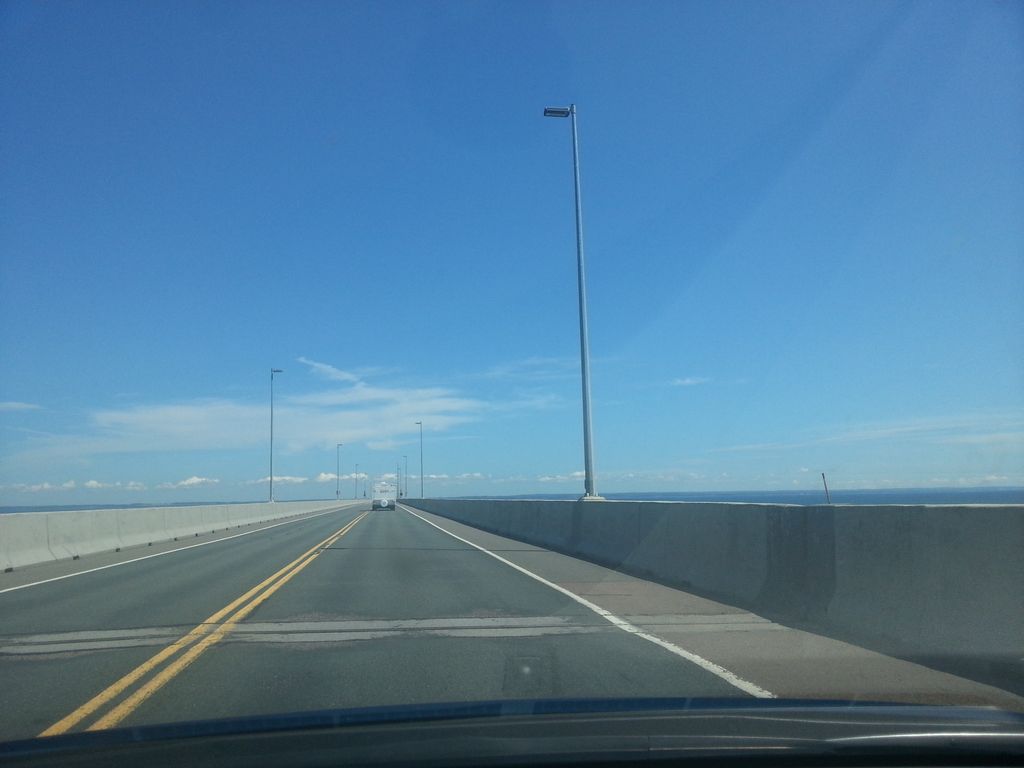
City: charlottetown